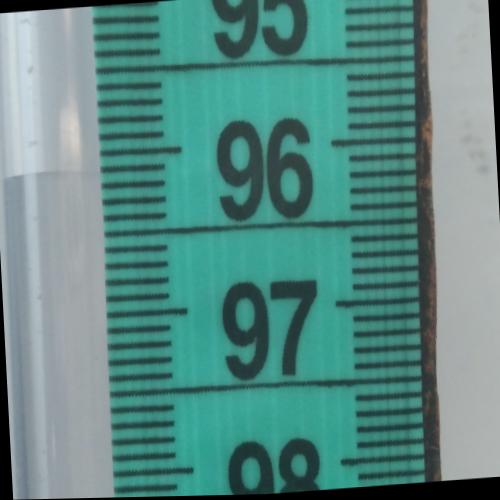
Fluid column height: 96.1 cm